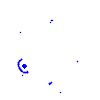
Particle: kaon